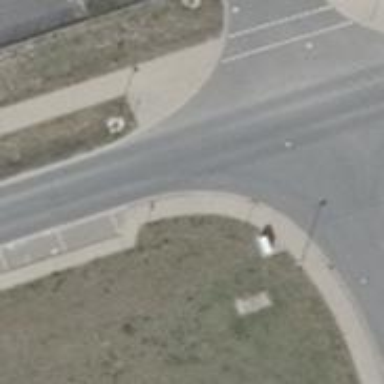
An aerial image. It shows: Uncontrolled crossing along footway.